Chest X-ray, AP view. Patient: 32 years old, sex F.
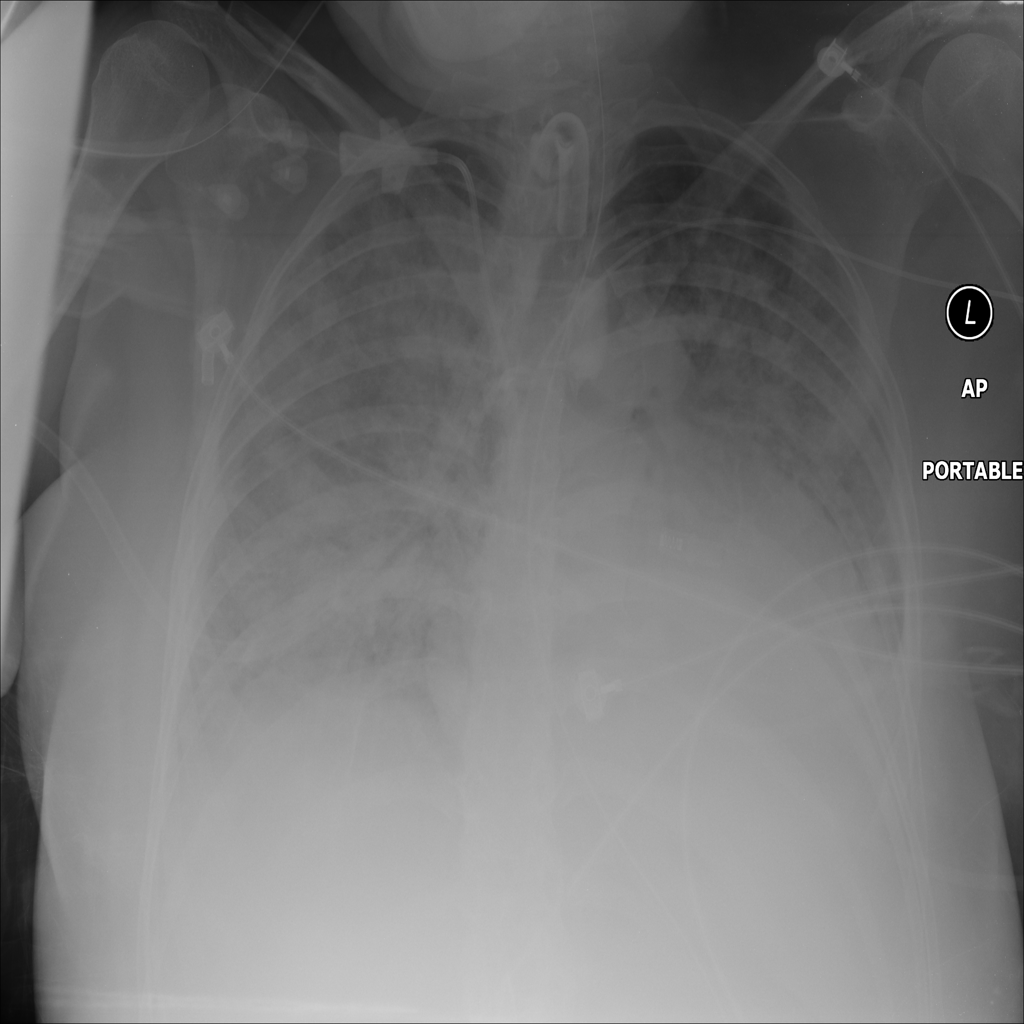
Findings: No Finding